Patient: sex M, age 47
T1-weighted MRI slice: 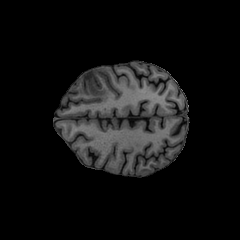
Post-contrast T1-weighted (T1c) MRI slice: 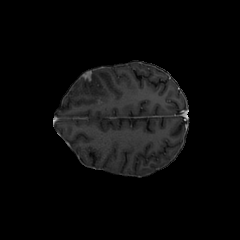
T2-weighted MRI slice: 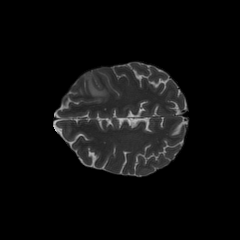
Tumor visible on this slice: yes
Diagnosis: Glioblastoma, IDH-wildtype
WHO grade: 4